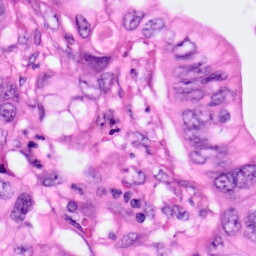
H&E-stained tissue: Pancreatic